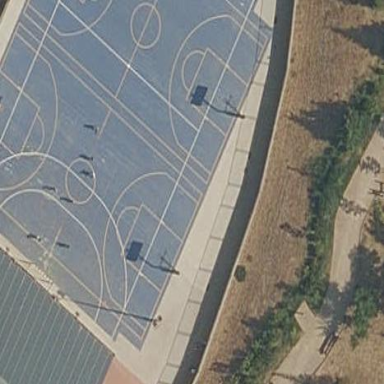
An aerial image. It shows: Basketball court on leisure land pitch.